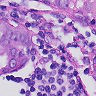
Metastatic tissue present: yes